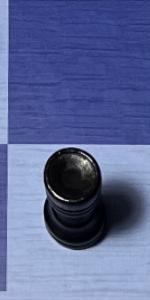
Label: Rook_Black